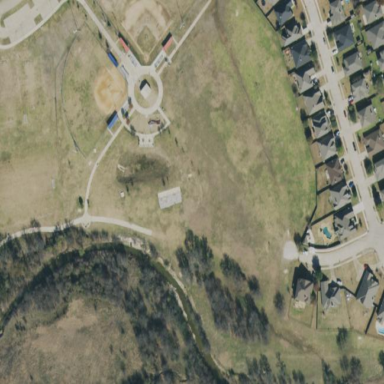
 providing leisure for disc golf enthusiasts."